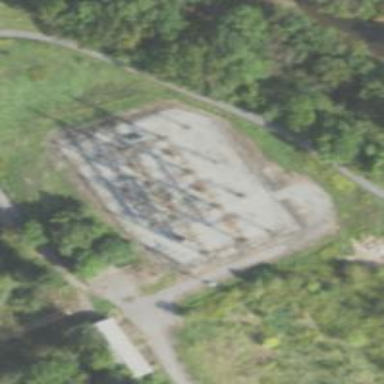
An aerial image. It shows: Power substation.